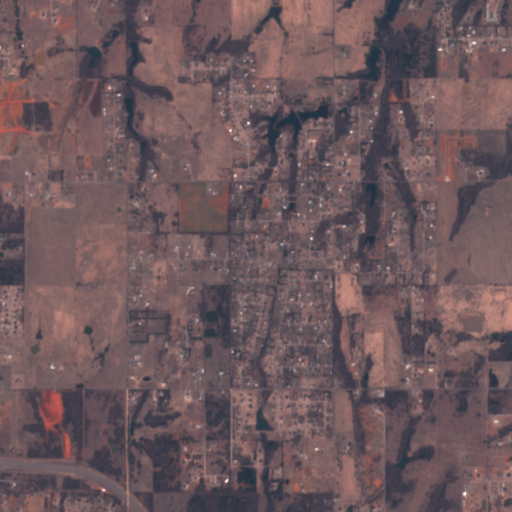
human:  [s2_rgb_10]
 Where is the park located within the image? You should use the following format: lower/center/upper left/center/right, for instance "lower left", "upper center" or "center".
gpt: The park is located in the lower right of the image.
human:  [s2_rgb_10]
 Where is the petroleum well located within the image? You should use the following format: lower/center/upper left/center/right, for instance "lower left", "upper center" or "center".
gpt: The petroleum well is located in the lower right of the image.
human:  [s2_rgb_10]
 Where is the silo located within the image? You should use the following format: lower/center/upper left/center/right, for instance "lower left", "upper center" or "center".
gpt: The silo is located in the center left of the image.
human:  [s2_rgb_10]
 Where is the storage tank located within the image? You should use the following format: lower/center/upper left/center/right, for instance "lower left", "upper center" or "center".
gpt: The storage tank is located in the lower right of the image.
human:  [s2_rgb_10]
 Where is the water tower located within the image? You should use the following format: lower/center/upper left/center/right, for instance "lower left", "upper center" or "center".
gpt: The water tower is located in the center right of the image.
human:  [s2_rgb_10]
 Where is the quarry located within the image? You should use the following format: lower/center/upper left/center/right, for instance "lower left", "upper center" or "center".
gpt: There is no quarry in the image.